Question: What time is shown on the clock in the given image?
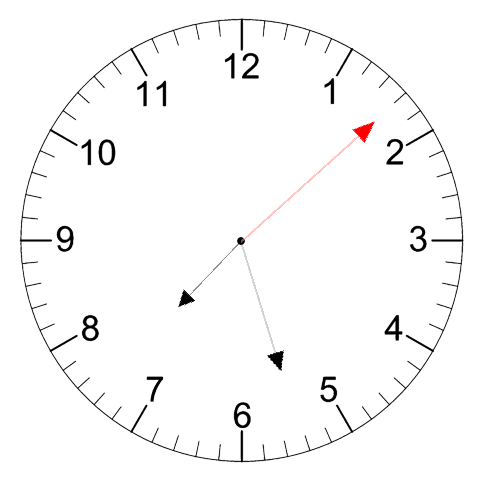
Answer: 07:27:08